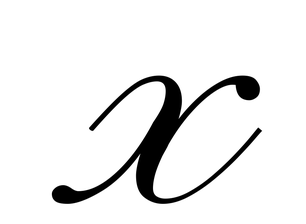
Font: PinyonScript-Regular